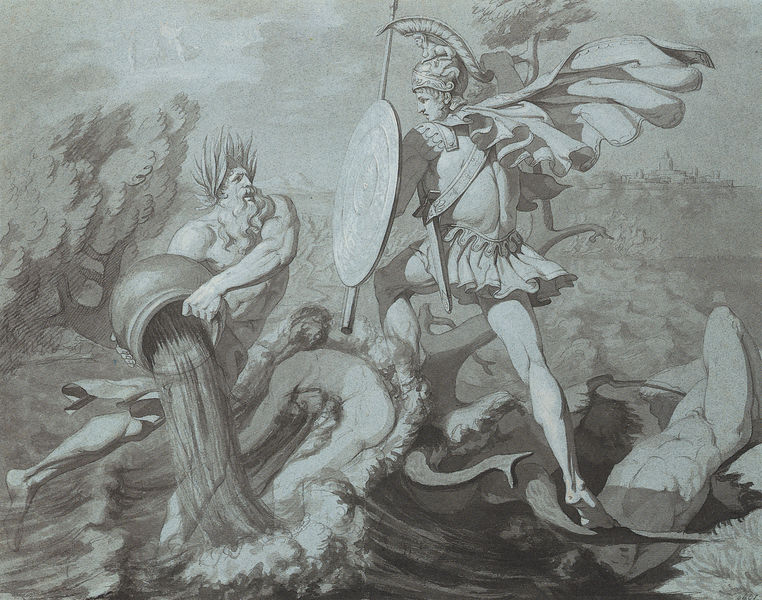
Titel: Achills Kampf mit den Flüssen (Achill und Skamander)
Künstler: Philipp Otto Runge
Standort: Hamburg
Institution: Kunsthalle
Schlagwörter: akt, angriff, baum, berg, blau, blätter, feder, flügel, fuß, gemälde, gott, held, himmel, kampf, kämpfer, körper, laub, mann, meer, nackt, nackter, schatten, umhang, wasser, weiß, wolken, bäume, fluss, landschaft, menschen, stadt, äste, bewegung, braun, grau, licht, männer, profil, rücken, schwarz, szene, zeichnung, blick, gebäude, gürtel, tuch, rock, bart, arme, falten, leiche, schüssel, stehen, stein, tod, vollbart, ast, baumstamm, ferne, horizont, hügel, spiegelung, wind, busch, büsche, gewand, haare, mantel, pflanzen, krone, schulter, amphore, krug, beine, kübel, topf, bein, gischt, küste, welle, wellen, papier, studie, berge, gebirge, dorf, grafik, graphik, tag, füsse, kuppel, schaum, flut, gewalt, krieg, schlacht, sturm, wehen, woge, wogen, lanze, kraft, muskeln, glanz, verzierung, nackte, oberschenkel, scheide, waden, klimt, penis, schild, tusche, gefäß, antike, burg, algen, linear, barfuß, schraffur, stich, schwarzweiß, schwert, uniform, soldat, tote, dynamik, fliegend, helm, schritt, kranz, mythologie, rüstung, gravur, gestalten, römer, fisch, antik, götter, muskel, fabel, griechisch, metamorphose, mythos, sage, dolch, krieger, sonnenschein, schreiten, speer, hermes, federschmuck, odysseus, mars, grieche, ungeheuer, gewölk, action, fische, kessel, legende, flossen, zweikampf, bewuchs, schuld, schütten, sperr, ausgiessen, bizeps, strum, ertrunken, neptun, wallend, poseidon, achilles, triton, wildheit, isis, ausschütten, schulterpanzer, meeresgott, nereide, kriegsgott, meereswog, aussch+tten, h2o, muskell, heöm